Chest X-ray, AP view. Patient: 35 years old, sex F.
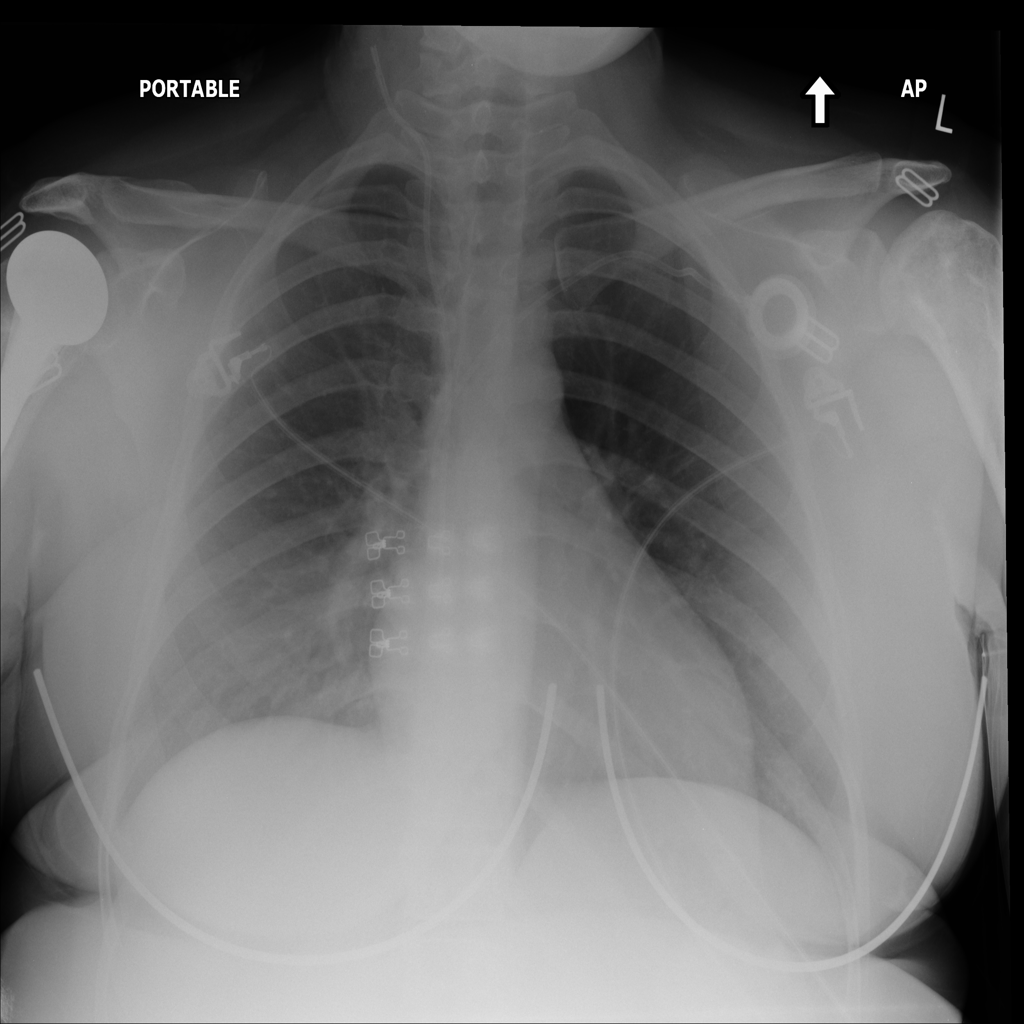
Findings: No Finding